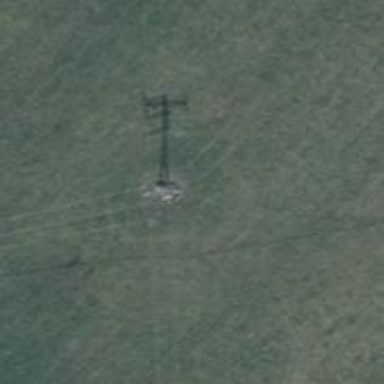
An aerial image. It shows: Power pole.